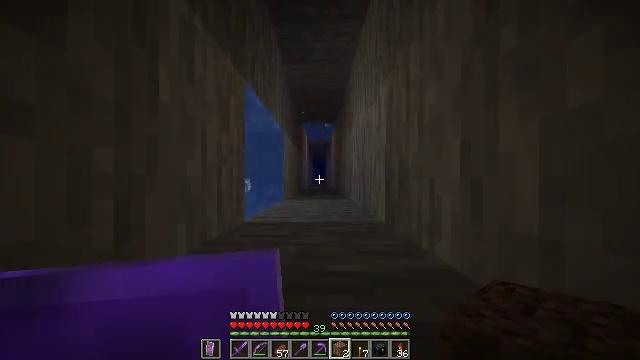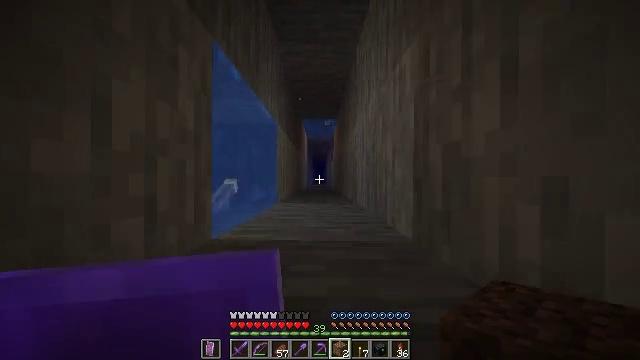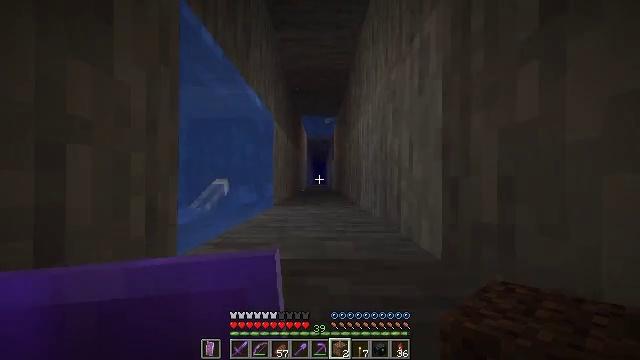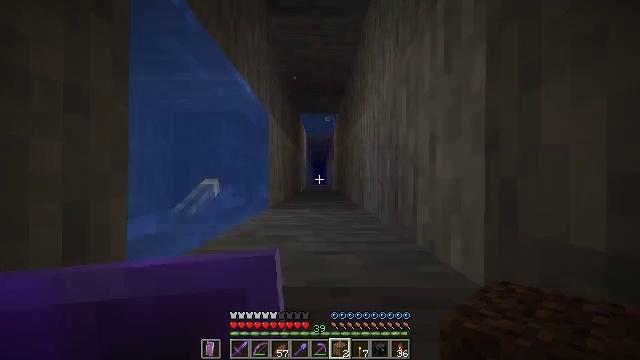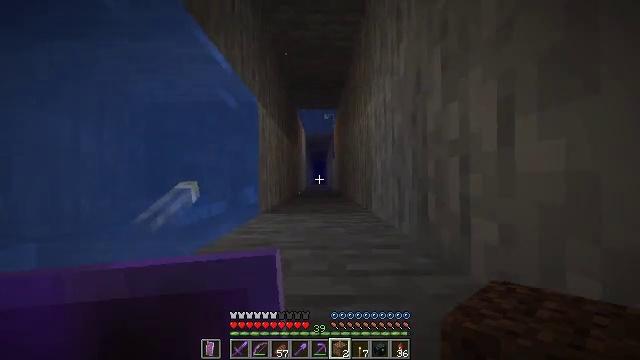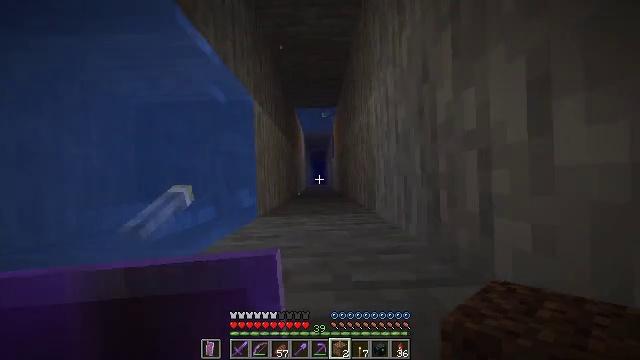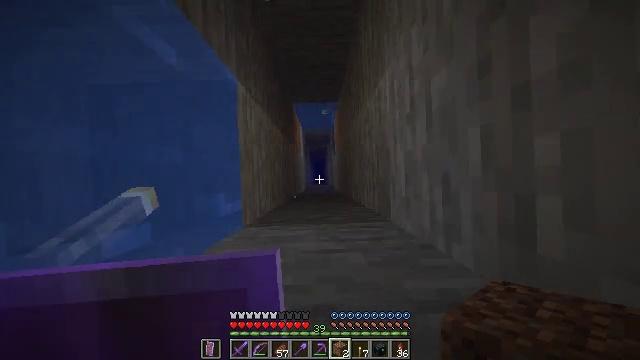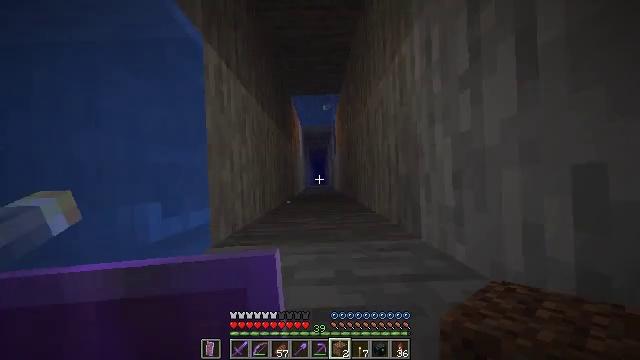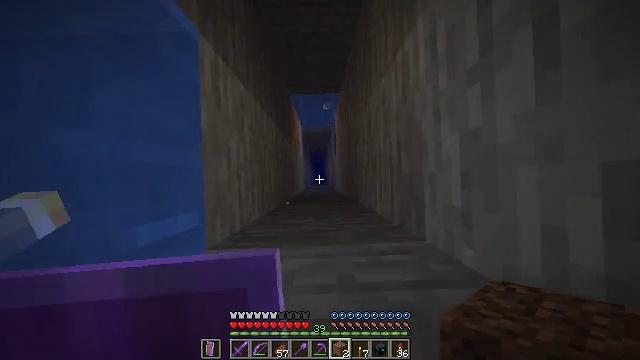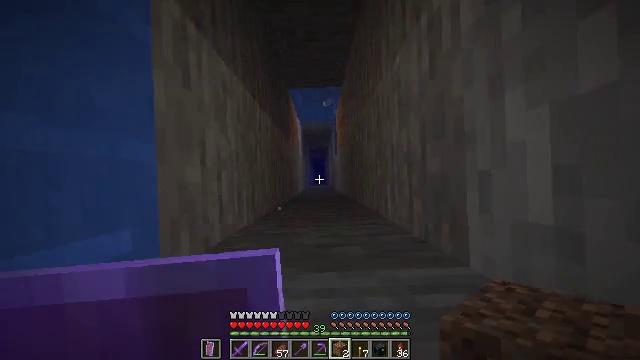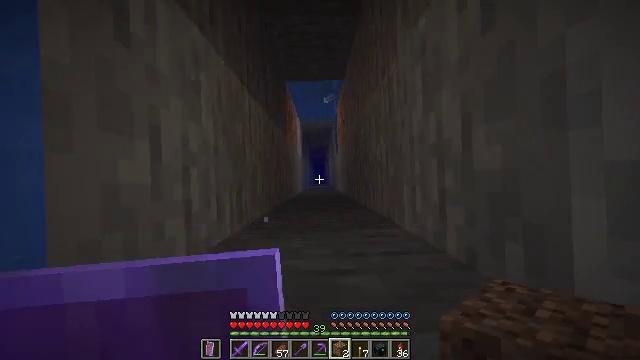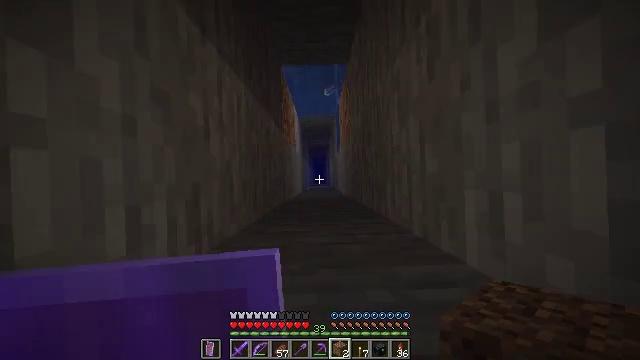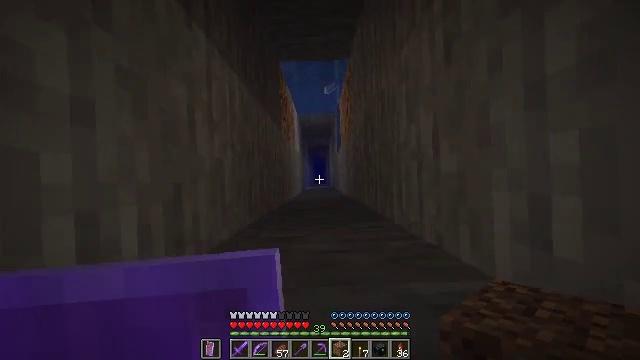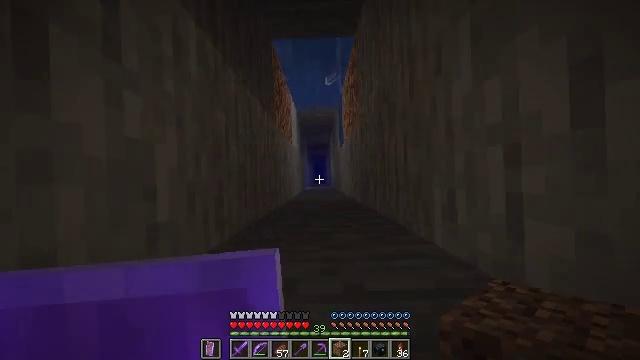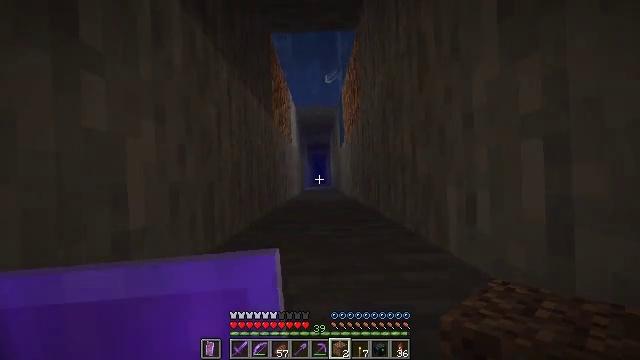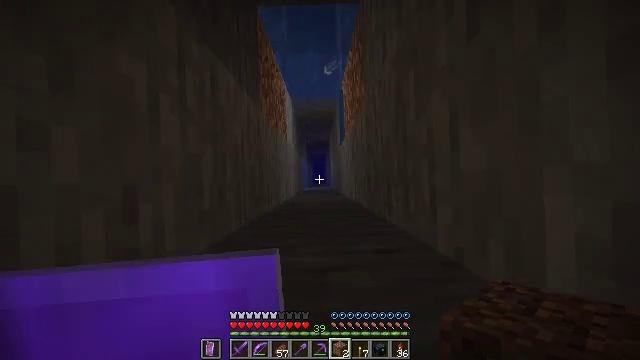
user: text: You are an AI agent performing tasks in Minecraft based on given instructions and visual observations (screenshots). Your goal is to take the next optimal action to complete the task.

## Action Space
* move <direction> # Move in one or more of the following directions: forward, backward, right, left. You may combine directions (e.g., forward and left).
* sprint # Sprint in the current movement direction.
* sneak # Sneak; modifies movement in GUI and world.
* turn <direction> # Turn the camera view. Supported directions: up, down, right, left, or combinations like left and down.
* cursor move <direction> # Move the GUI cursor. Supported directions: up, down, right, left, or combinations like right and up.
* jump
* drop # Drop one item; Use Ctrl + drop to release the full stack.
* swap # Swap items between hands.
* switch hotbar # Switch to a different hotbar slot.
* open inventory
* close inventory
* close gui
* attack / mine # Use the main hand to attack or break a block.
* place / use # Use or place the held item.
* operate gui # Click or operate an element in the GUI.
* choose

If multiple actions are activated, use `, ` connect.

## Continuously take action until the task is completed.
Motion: motion action
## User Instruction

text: Craft glass in the furnace from sand.
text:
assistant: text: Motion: move forward, sprint, jump
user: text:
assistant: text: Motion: move forward, sprint, jump
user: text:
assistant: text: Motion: move forward, sprint, jump
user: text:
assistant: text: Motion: move forward, sprint, turn left and up, jump
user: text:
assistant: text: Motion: move forward, sprint, turn left and up, jump
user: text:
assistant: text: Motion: move forward, sprint, turn up, jump
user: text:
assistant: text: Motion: move forward, sprint, jump
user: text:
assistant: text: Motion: move forward, sprint, jump
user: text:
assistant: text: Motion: move forward, sprint, jump
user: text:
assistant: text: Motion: move forward, sprint, jump
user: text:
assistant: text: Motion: move forward, sprint, jump
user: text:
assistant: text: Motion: move forward, sprint, jump
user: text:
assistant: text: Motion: move forward, sprint, jump
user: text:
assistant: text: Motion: move forward, sprint, jump
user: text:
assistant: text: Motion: move forward and move right, sprint, jump
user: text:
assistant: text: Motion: move forward and move right, sprint, jump
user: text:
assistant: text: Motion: move forward and move right, sprint, jump
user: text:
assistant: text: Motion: move forward, sprint, jump
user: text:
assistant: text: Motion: move forward, sprint, jump
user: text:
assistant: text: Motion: move forward, sprint, jump
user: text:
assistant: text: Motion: move forward, sprint, jump
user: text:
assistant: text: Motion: move forward, sprint, jump
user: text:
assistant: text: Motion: move forward, sprint, jump
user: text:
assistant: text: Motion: move forward, sprint, jump
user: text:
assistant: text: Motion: move forward, sprint, jump
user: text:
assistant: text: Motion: move forward, sprint, jump
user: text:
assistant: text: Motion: move forward, sprint, jump
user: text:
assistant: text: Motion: move forward, sprint, jump
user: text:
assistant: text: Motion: move forward, sprint, jump
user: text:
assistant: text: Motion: move forward, sprint, jump